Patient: sex M, age 57
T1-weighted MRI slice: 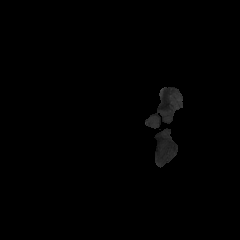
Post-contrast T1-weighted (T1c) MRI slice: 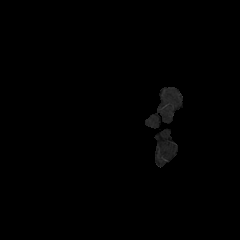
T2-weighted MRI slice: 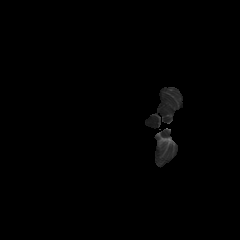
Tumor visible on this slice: no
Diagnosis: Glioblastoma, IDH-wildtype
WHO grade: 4